Lunar surface albedo tile
Center latitude: -9.744
Center longitude: -23.632
Resolution (meters per pixel, mean): 182.14
Tile area (km^2): 34661.62
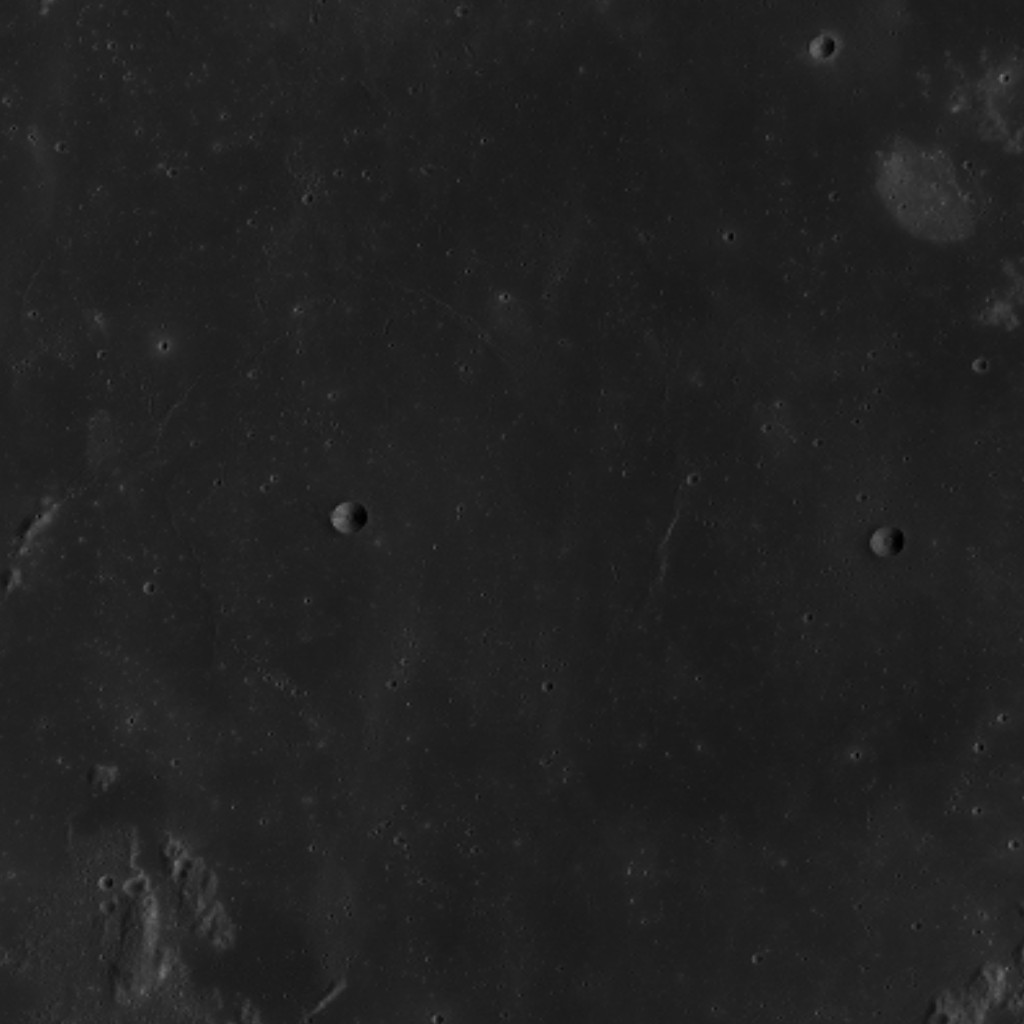